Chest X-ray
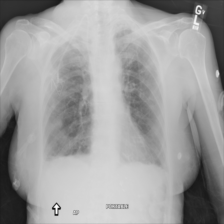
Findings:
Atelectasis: negative
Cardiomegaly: negative
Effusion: positive
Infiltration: positive
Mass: negative
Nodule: negative
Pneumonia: negative
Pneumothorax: negative
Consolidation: negative
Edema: negative
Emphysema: negative
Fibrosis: negative
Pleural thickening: negative
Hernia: negative